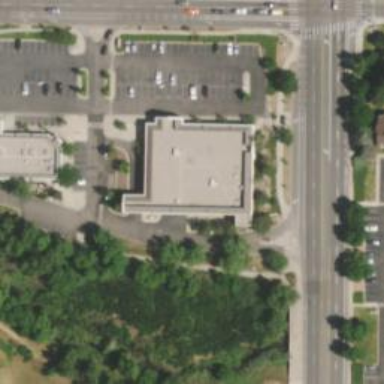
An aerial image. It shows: Building.